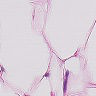
Metastatic tissue present: no